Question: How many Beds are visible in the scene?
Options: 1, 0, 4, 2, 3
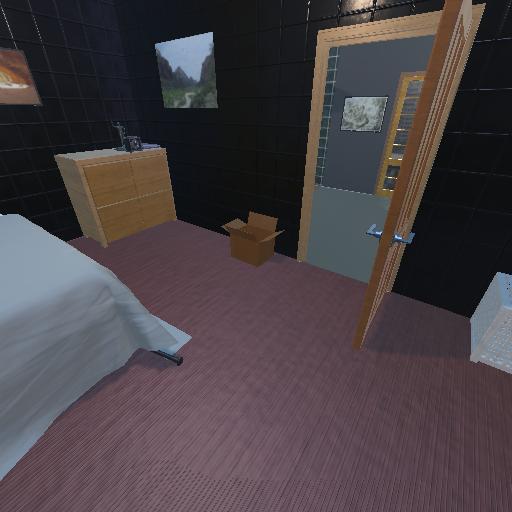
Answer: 1